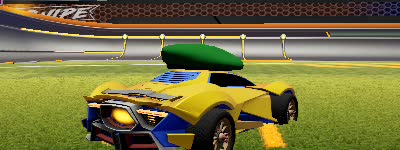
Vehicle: werewolf